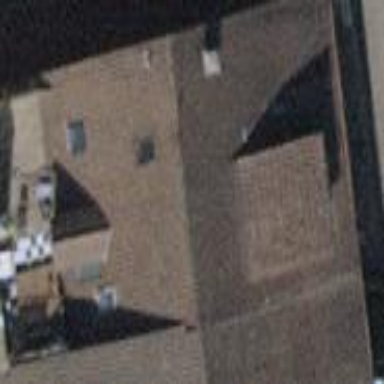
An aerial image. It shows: Building with gabled roof made of roof tiles. The roof is oriented across the structure.